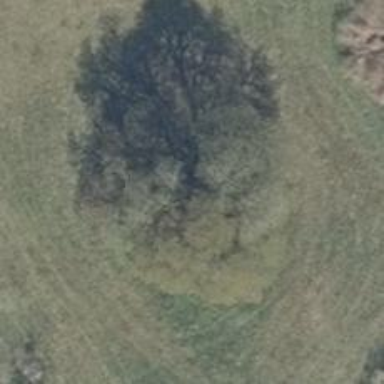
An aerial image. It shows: Natural monument tree with broadleaved deciduous leaves.